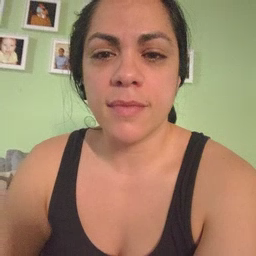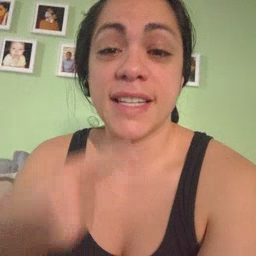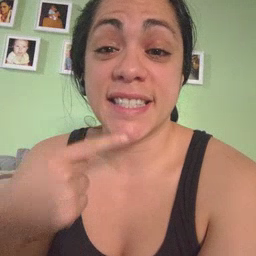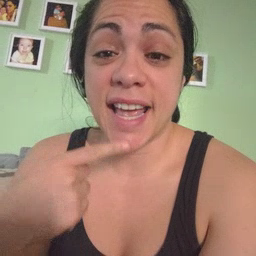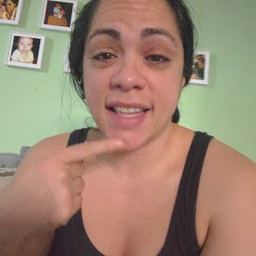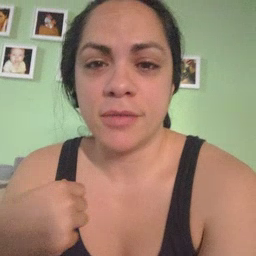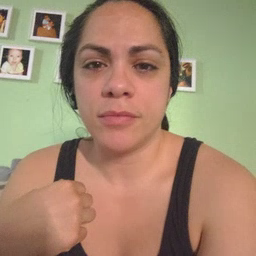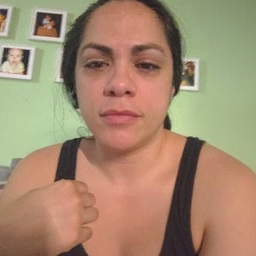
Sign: say